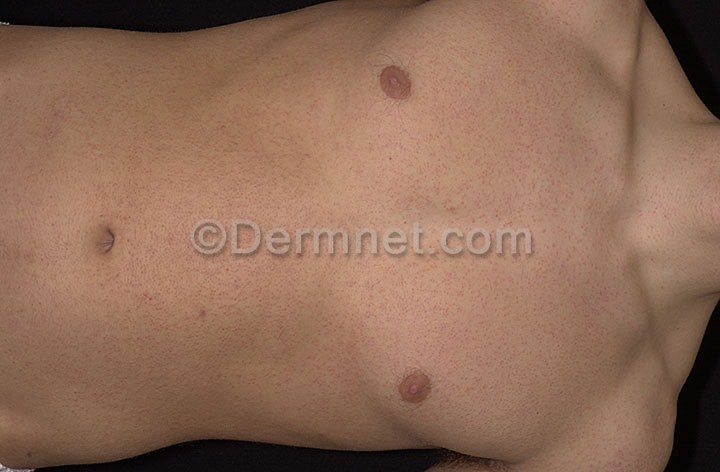
Disease: Atopic Dermatitis Photos